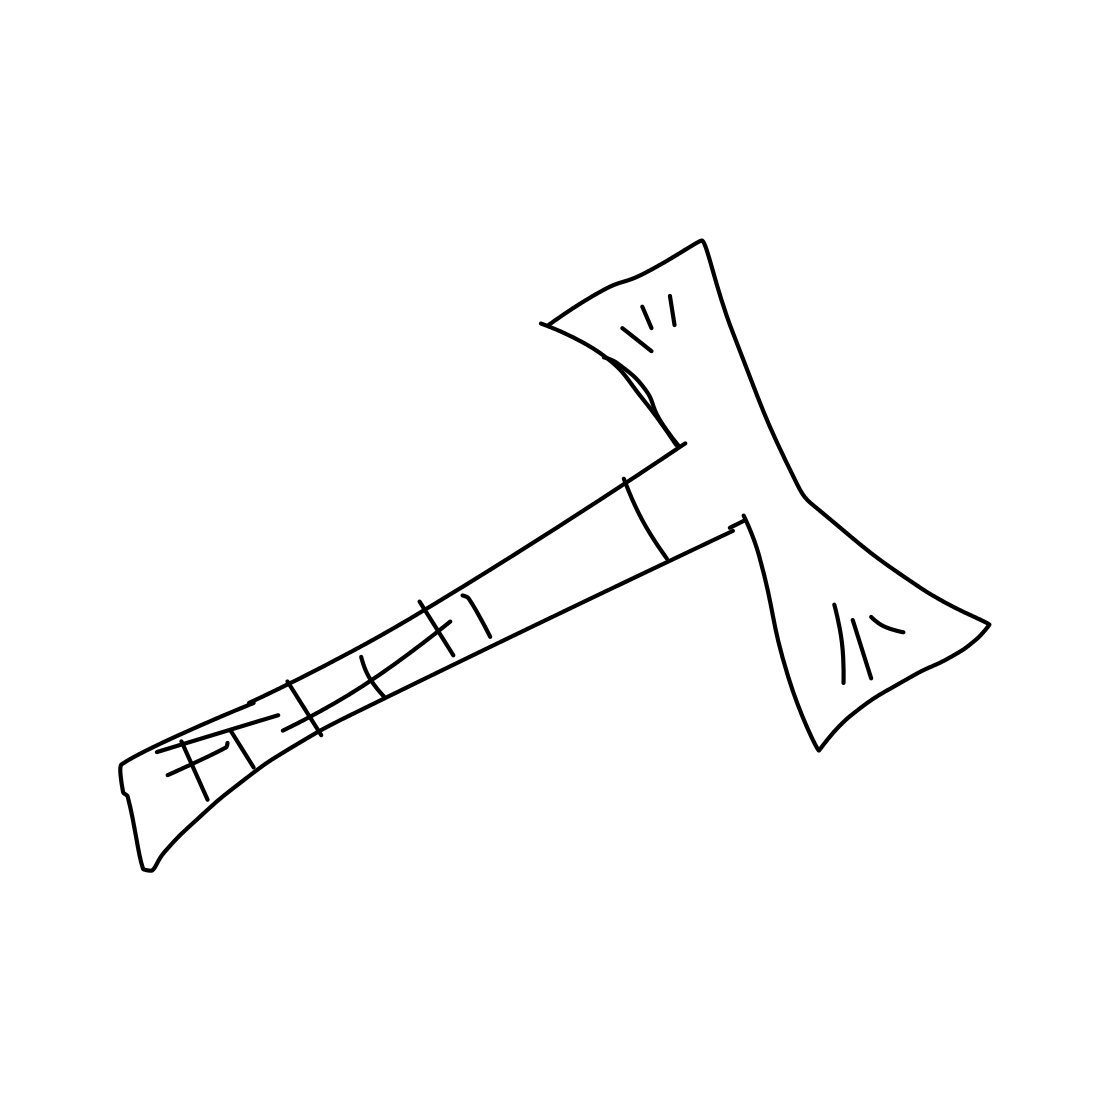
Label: axe